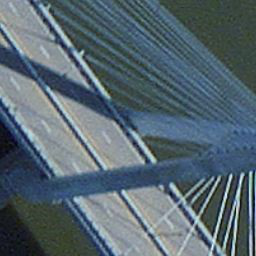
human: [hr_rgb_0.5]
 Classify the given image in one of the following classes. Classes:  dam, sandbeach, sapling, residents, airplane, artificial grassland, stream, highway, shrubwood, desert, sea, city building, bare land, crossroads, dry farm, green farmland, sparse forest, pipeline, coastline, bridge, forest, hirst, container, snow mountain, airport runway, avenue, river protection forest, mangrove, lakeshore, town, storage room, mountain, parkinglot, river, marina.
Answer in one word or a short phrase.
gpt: bridge